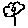
Label: flower